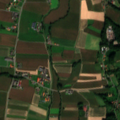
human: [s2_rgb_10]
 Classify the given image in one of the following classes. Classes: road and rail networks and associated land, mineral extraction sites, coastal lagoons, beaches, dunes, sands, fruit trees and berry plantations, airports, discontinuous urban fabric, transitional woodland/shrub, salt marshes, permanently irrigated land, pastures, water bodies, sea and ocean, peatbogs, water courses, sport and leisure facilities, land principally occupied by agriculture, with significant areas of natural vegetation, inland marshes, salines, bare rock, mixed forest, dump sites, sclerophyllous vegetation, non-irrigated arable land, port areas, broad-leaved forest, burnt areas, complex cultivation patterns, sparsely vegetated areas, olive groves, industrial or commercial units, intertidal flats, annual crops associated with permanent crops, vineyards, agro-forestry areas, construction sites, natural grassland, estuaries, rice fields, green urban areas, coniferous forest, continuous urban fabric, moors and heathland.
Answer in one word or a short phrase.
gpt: non-irrigated arable land, vineyards, complex cultivation patterns, broad-leaved forest